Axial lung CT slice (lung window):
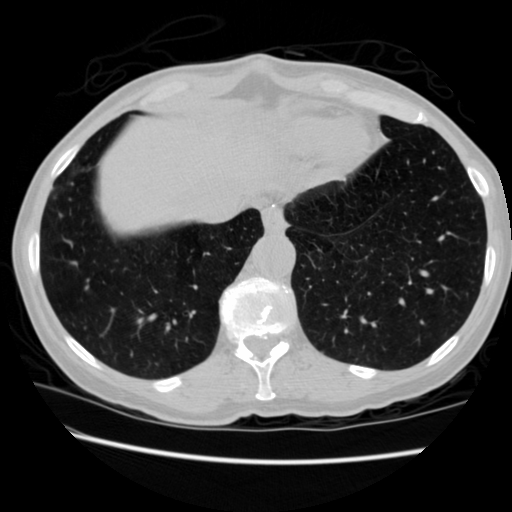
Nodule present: no